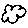
Label: cloud